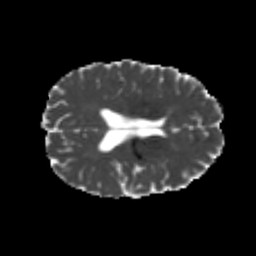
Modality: MD
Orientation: axial
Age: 24
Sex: male
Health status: healthy
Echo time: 0.074 s